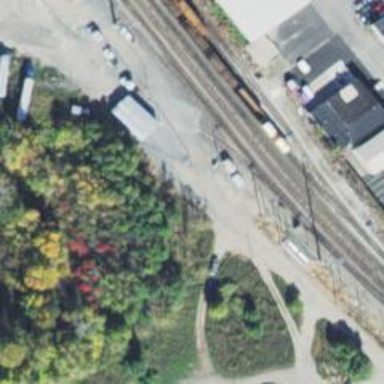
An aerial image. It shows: Abandoned railway.